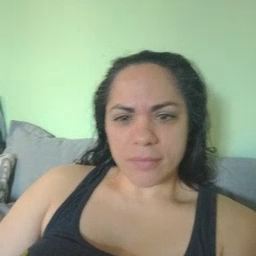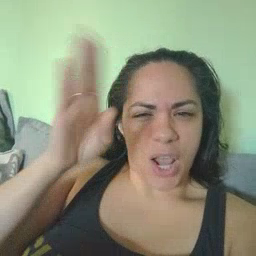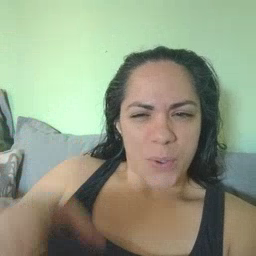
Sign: hello